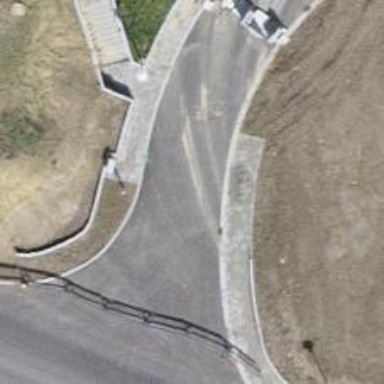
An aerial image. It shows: Set of concrete steps.